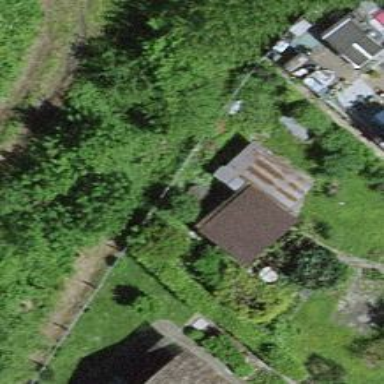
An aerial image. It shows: Bungalow.